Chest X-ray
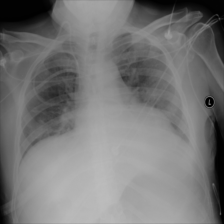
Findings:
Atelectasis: negative
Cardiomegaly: negative
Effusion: negative
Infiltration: positive
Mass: negative
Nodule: negative
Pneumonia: negative
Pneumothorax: negative
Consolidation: negative
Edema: negative
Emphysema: negative
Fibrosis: negative
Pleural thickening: negative
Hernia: negative